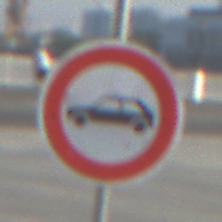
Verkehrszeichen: VerbotPersonenkraftwagen
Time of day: SunriseSunset
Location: Outdoor (Urban)
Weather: Clear
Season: NotSpecified
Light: Natural